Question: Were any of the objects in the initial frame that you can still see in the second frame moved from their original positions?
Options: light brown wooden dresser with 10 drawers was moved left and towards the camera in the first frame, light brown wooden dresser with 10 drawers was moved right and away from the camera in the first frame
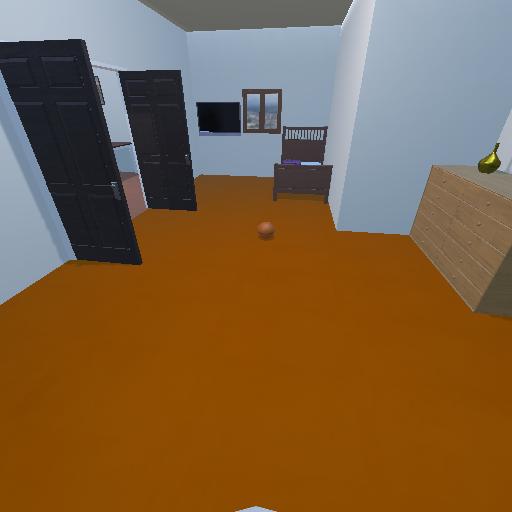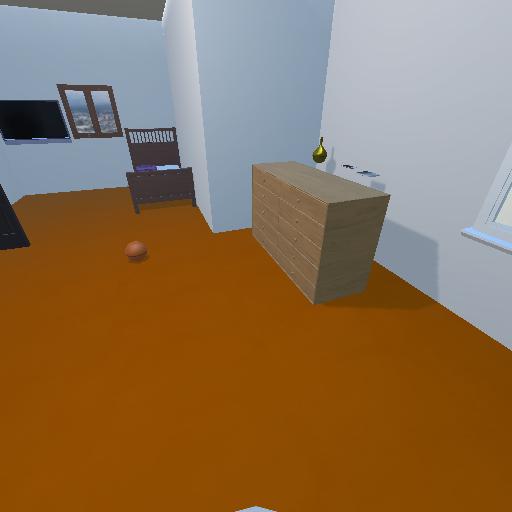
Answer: light brown wooden dresser with 10 drawers was moved left and towards the camera in the first frame